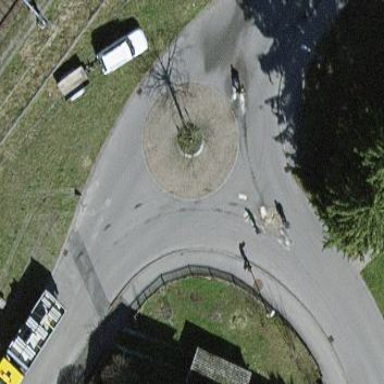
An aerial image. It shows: Asphalt road in residential area leading to roundabout.